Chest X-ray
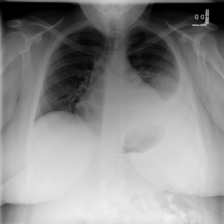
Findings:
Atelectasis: negative
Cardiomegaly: negative
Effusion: positive
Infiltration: negative
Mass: negative
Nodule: negative
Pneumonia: positive
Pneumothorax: negative
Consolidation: negative
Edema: negative
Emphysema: negative
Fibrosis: negative
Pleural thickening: negative
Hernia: negative